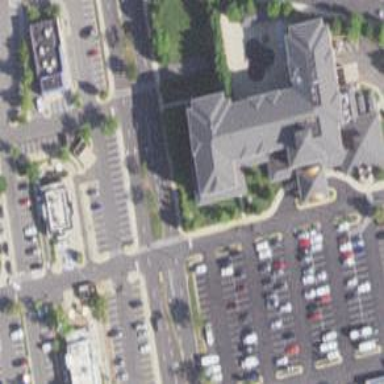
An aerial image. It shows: Hotel building.